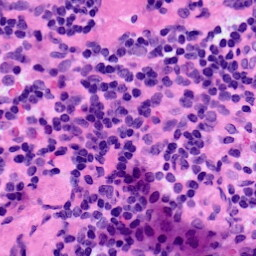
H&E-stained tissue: LymphNode